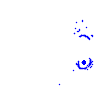
Particle: kaon